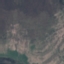
Land use / land cover class: HerbaceousVegetation